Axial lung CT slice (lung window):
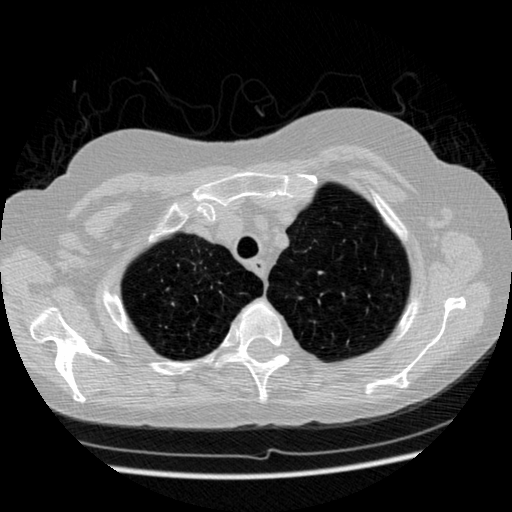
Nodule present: no